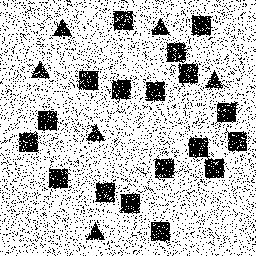
Squares: 18
Triangles: 6
Stars: 0
Total shapes: 24